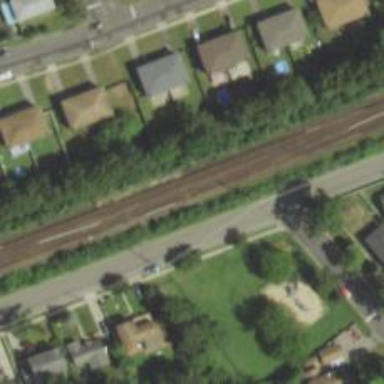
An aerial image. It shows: Electrified railway with rail tracks.